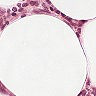
Metastatic tissue present: no